Interaction volume radius: 5 \u00c5
Interaction volume height: 10 \u00c5
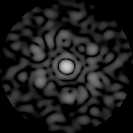
Disorder parameter: 0.784